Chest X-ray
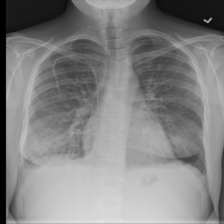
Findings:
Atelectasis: negative
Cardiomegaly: negative
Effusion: positive
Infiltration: negative
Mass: negative
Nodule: negative
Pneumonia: negative
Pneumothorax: negative
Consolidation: negative
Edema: negative
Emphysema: negative
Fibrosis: negative
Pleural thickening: negative
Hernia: negative